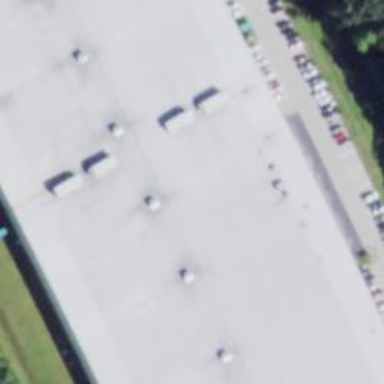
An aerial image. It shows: Commercial building.